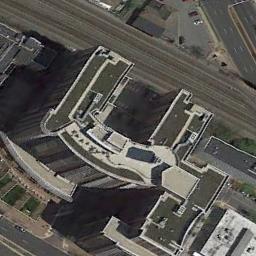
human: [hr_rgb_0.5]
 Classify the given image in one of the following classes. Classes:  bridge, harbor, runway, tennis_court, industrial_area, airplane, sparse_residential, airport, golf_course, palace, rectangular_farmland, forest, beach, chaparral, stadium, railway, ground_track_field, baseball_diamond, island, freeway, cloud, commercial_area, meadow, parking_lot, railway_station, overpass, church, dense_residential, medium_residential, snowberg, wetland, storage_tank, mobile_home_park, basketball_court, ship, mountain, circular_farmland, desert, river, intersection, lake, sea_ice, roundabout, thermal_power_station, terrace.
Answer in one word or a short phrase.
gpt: commercial_area